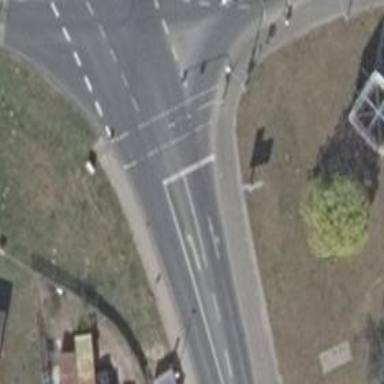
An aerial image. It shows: Road with traffic signals.